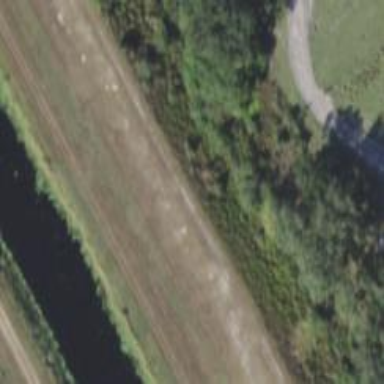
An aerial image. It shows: Track with embankment.